Current action and preconditions to check: trajectory_clear

Your task: For each precondition in the list above, predict whether it will hold at this action.

Consider the current scene as observed from the mobile robot's camera, and analyze the predicted future states of all dynamic agents (e.g., people, animals, vehicles, or any moving entities) within the NEXT SECOND.

IMPORTANT: Only answer "very likely" if you are absolutely certain—based on strong, clear evidence—that a dynamic agent will violate the precondition in the predicted future state. Do NOT answer "very likely" for unlikely, ambiguous, or low-probability risks.

Ask yourself for each precondition: Is there a high probability, with clear and convincing evidence, that the predicted future states of any dynamic agent will interfere with the predicted future state of the currently executing action within the NEXT SECOND, causing that precondition to fail?

Assess the risk level based on these predictions. Use "likely" or "very likely" if motions create a clear risk of interference.

Use "neutral" or "improbable" if agents are nearby but their predicted paths are clearly diverging or non-conflicting.

Failure Risk Categories: "very improbable", "improbable", "neutral", "likely", "very likely"

Answer Format: Output ONLY the probability_of_failure value from these categories: "very improbable", "improbable", "neutral", "likely", "very likely"

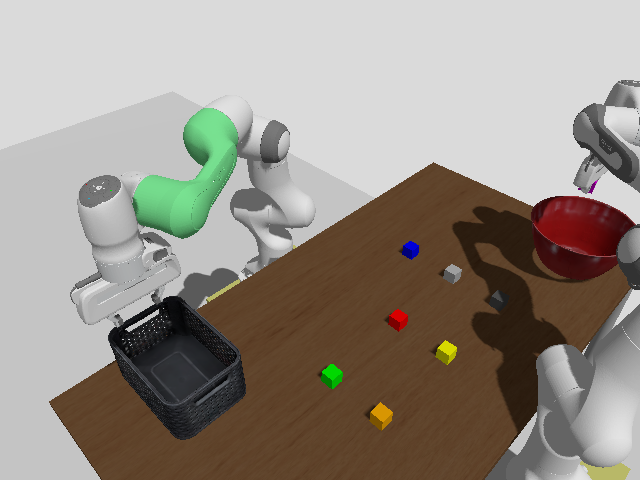

Answer: very improbable